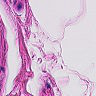
Metastatic tissue present: no